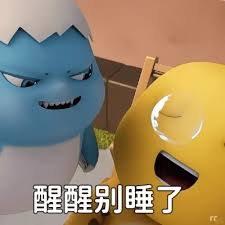
Label: nailong